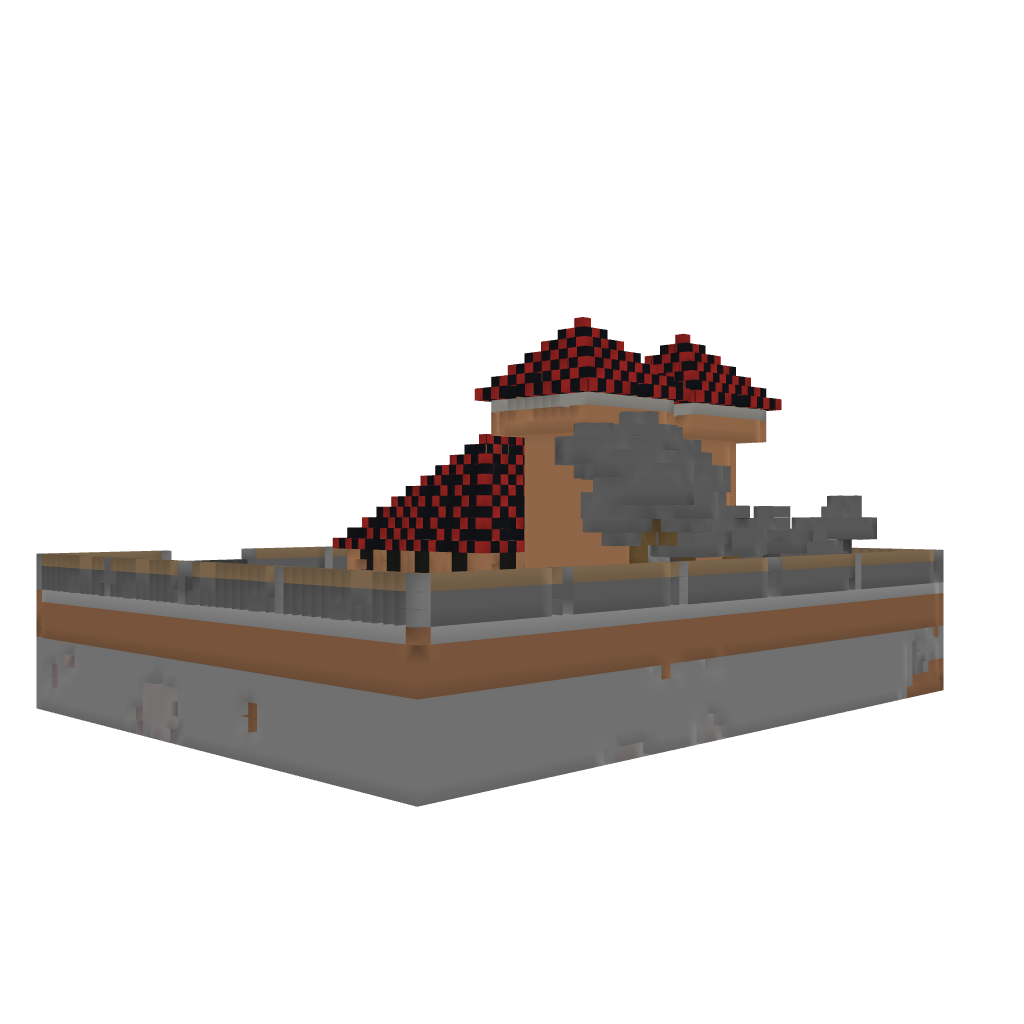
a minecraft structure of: Twin Tower House